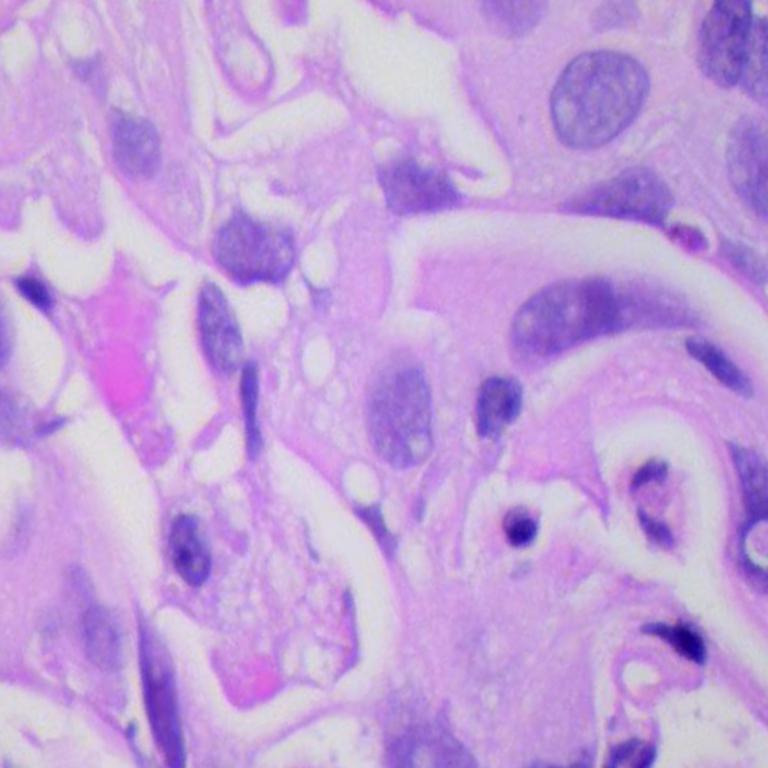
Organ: lung
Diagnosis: adenocarcinomas